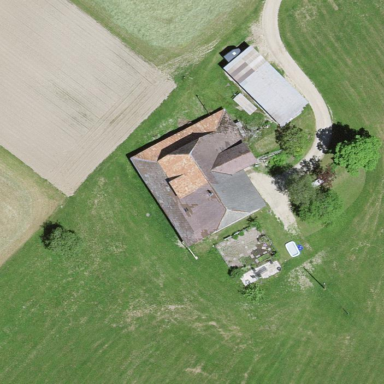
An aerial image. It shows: Farm building.